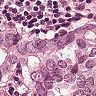
Metastatic tissue present: yes